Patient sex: M
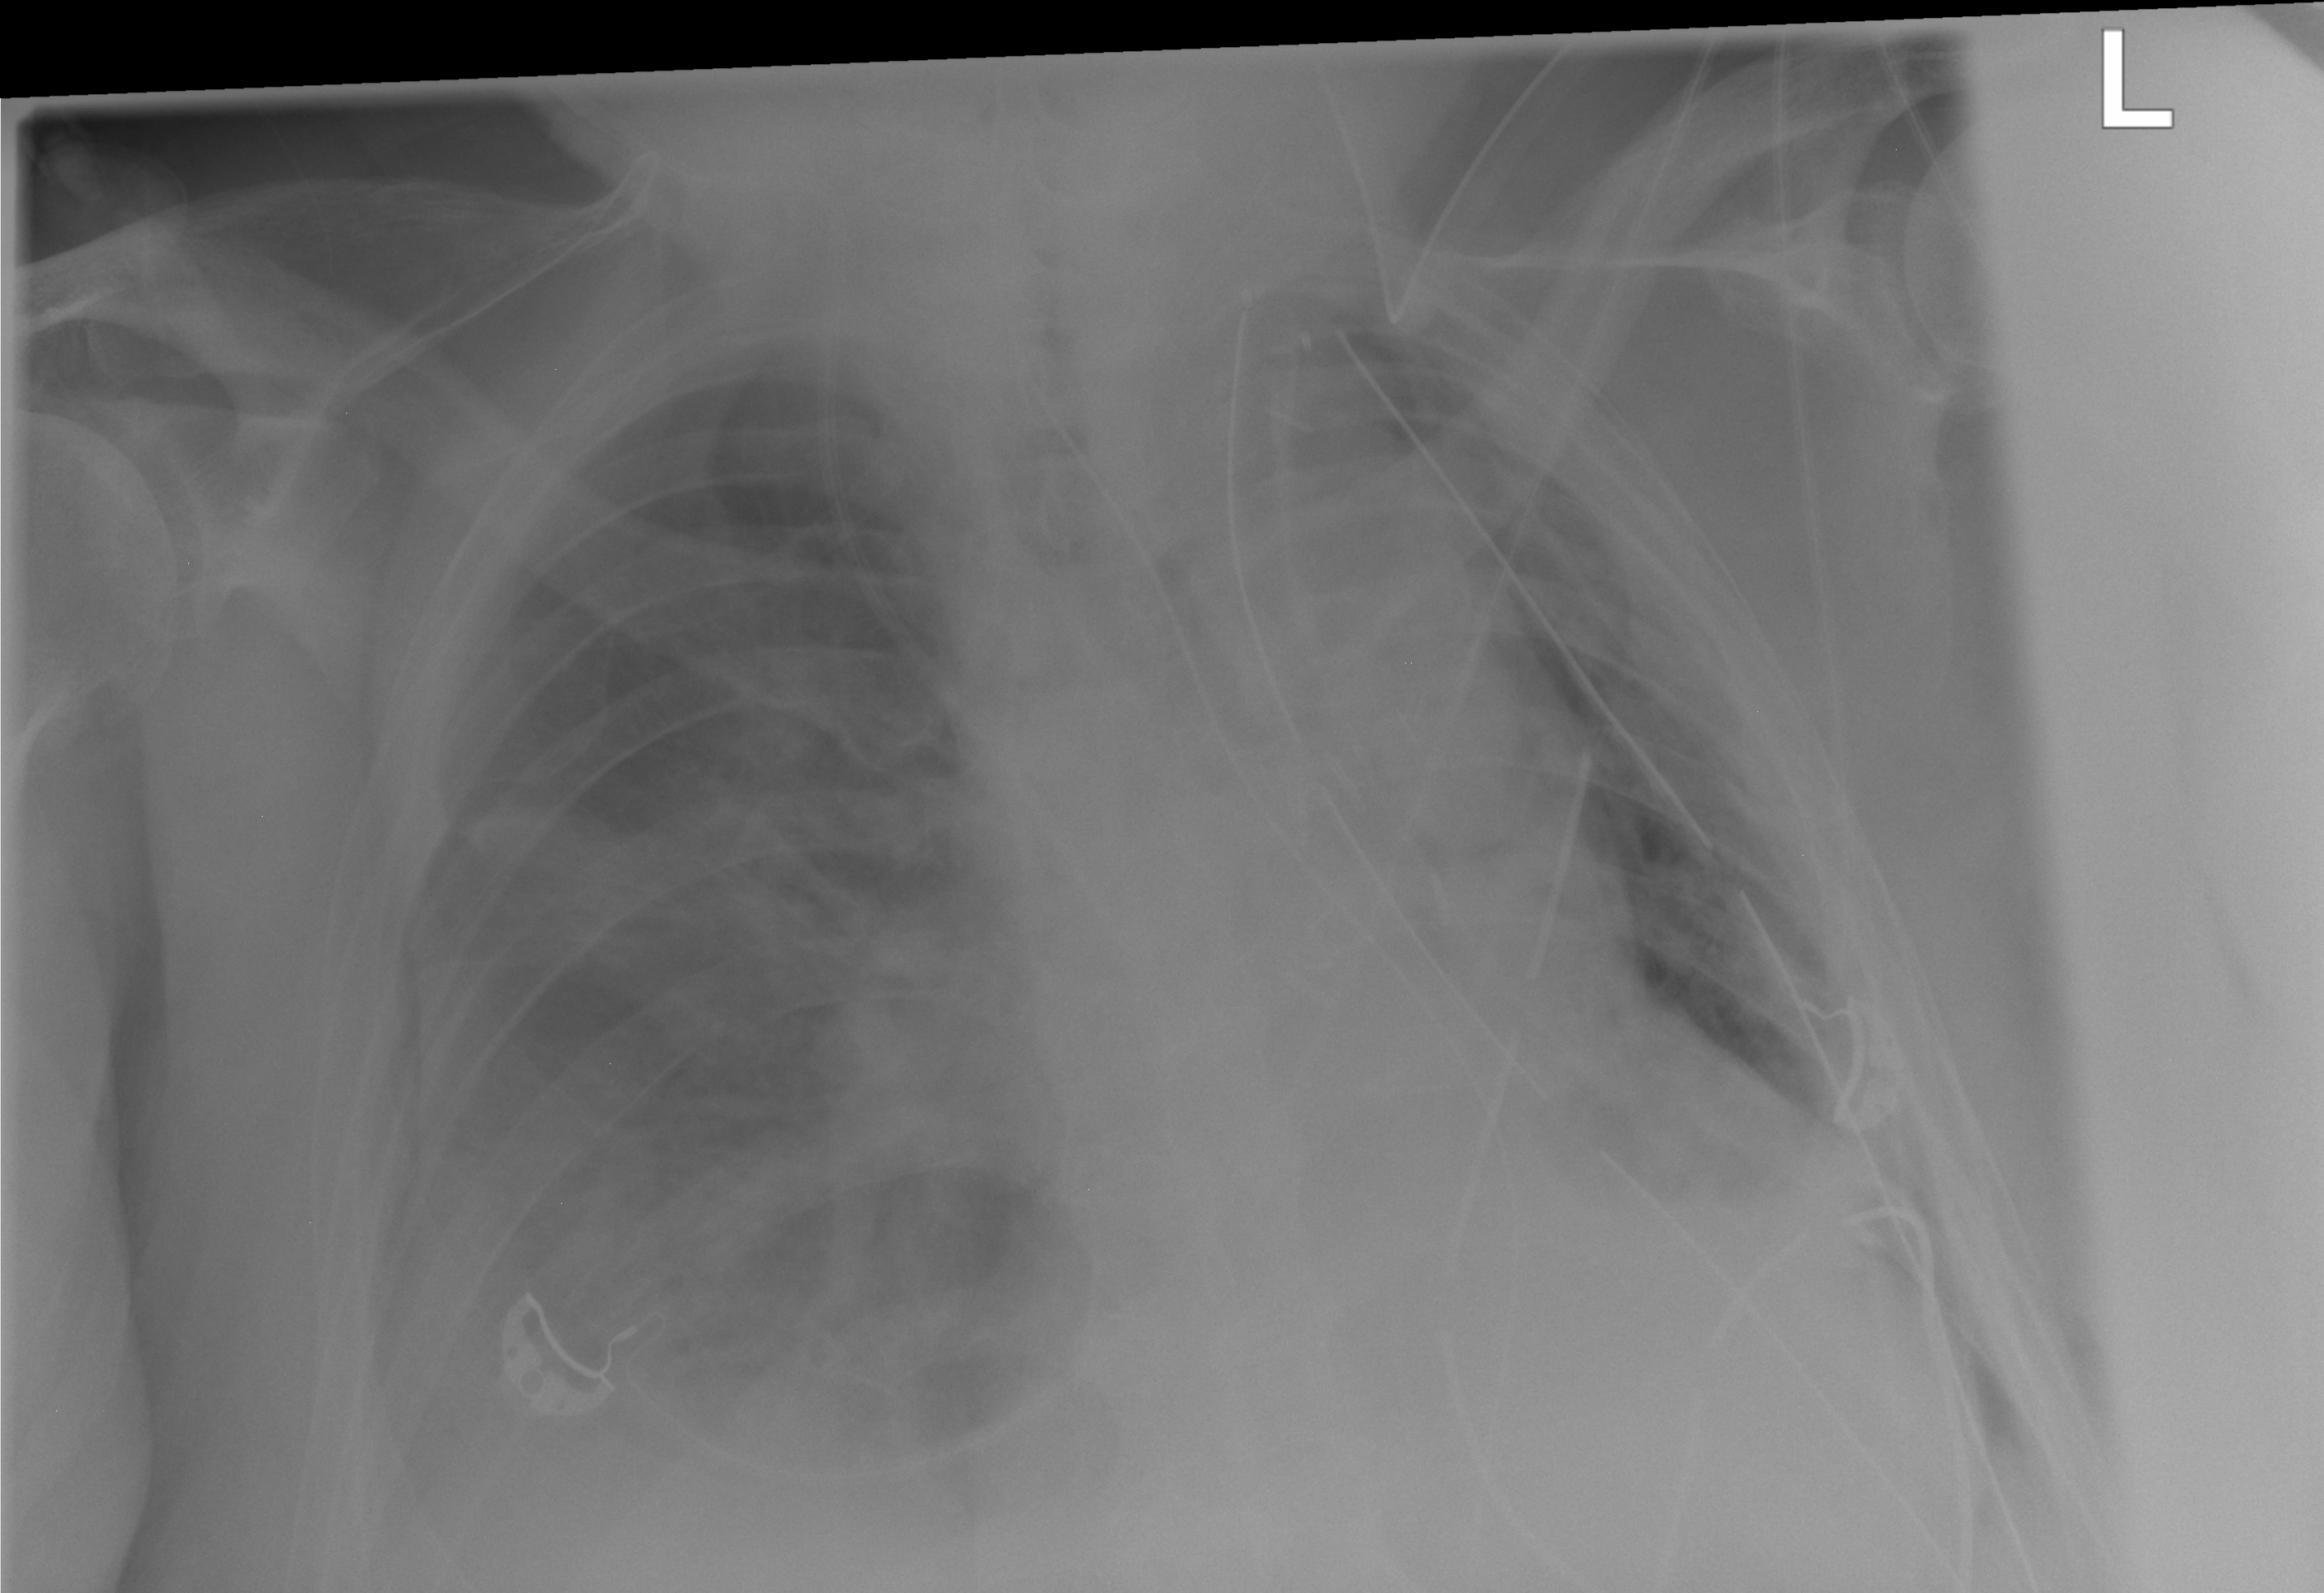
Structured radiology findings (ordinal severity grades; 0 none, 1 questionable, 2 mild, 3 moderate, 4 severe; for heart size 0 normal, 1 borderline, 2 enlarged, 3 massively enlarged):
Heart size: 1
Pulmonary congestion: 2
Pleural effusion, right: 1
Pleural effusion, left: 2
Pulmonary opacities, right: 0
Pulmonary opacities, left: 3
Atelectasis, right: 2
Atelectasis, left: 3